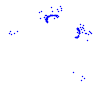
Particle: proton